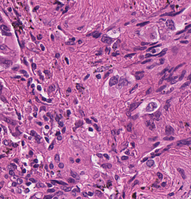
Tumor epithelial tissue: no
Tumor-associated stroma tissue: yes
Normal tissue: no